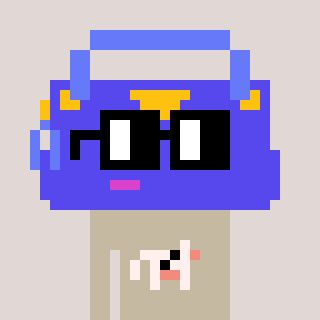
a pixel art character with square black glasses, a bag-shaped head and a bege-colored body on a warm background